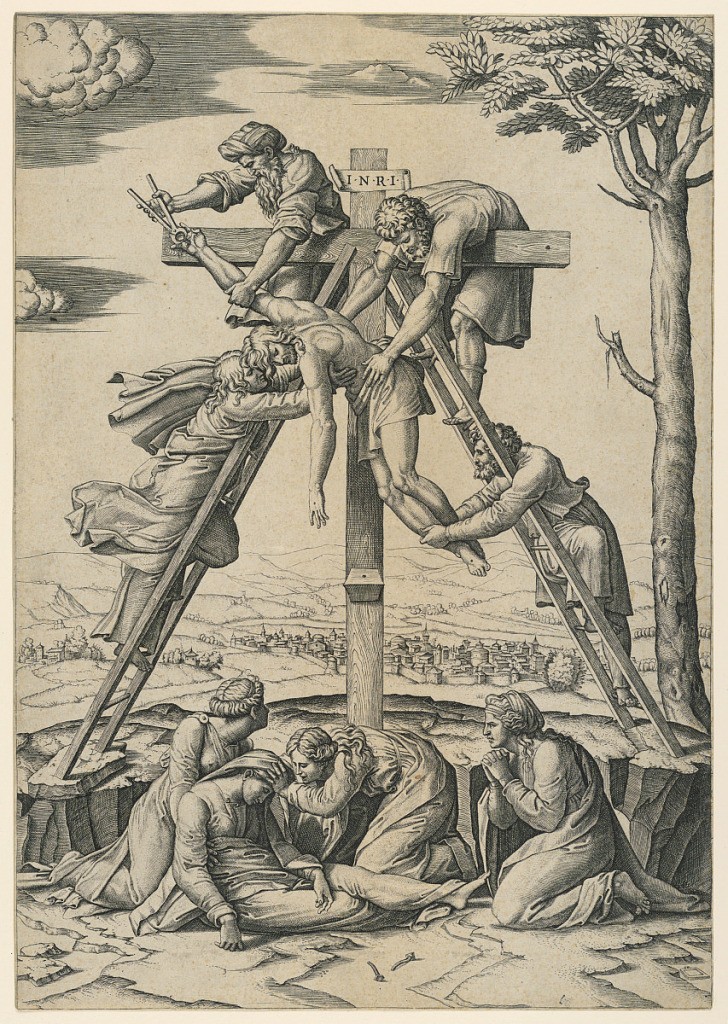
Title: The Deposition
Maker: Marc Antonio Raimondi, Italian, 1483 – 1527
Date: ca. 1520
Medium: Engraving on laid paper
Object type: Print
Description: Christ taken from Cross by four disciples; his right hand is still nailed to Cross. Below, three women consoling the Virgin Mary. In background, a town and mountains behind it.